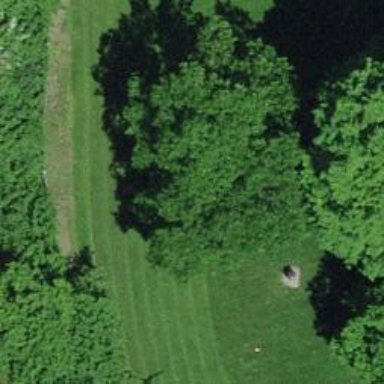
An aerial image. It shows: Single tag "natural: tree."